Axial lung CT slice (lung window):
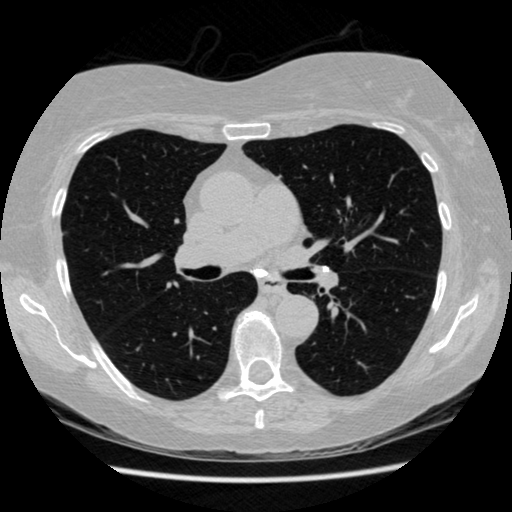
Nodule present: yes
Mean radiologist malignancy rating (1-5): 2.5